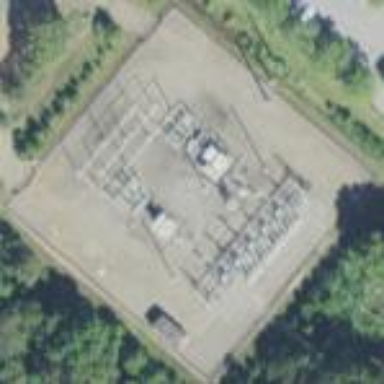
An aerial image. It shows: Distribution substation surrounded by fence.